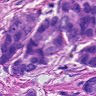
Metastatic tissue present: yes